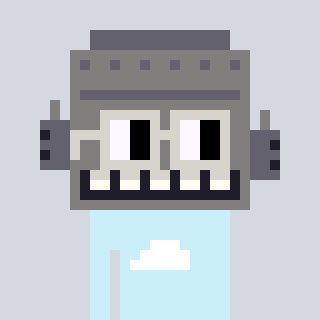
a pixel art character with square light gray glasses, a robot-shaped head and a cold-colored body on a cool background